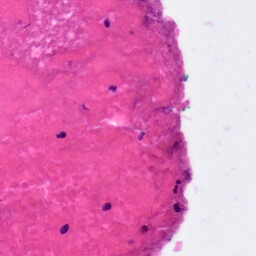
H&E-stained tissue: Pancreatic